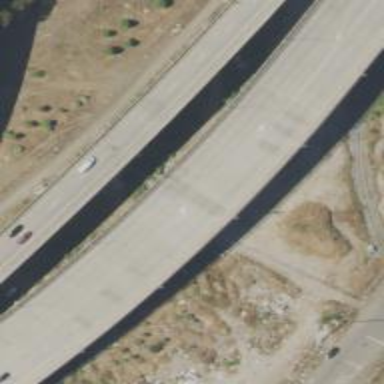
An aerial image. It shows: Secondary road on asphalt bridge.